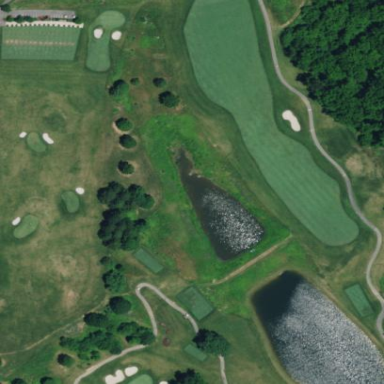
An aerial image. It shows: Scenic view of water hazard on golf course. The natural water feature adds beauty to the landscape.